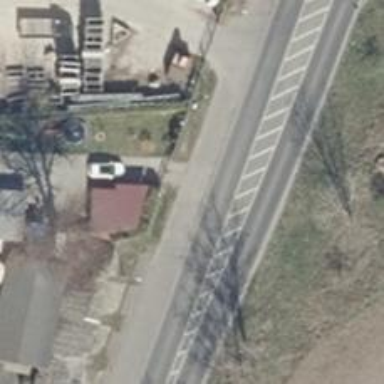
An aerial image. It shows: Asphalt driveway designated as service road.